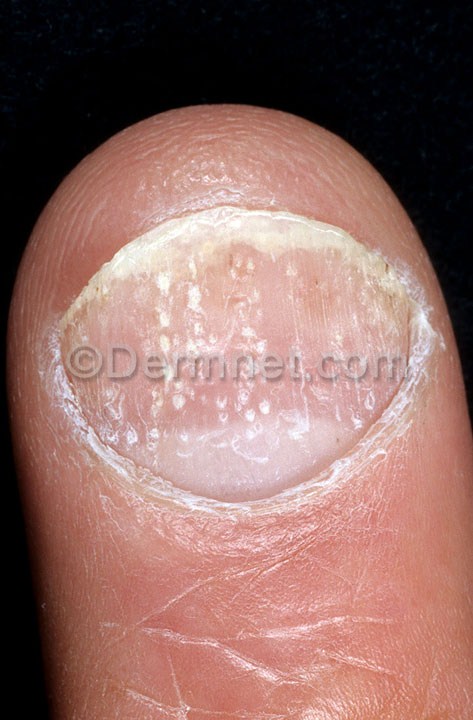
Disease: Nail Fungus and other Nail Disease